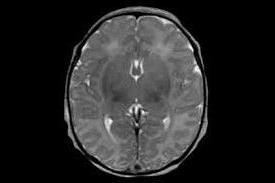
Label: notumor